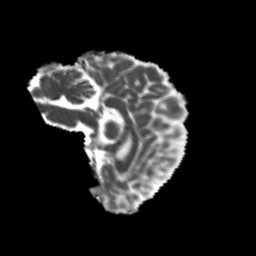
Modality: MD
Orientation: sagittal
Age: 22
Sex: female
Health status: healthy
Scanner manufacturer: philips
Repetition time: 7.393 s
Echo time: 0.08599 s